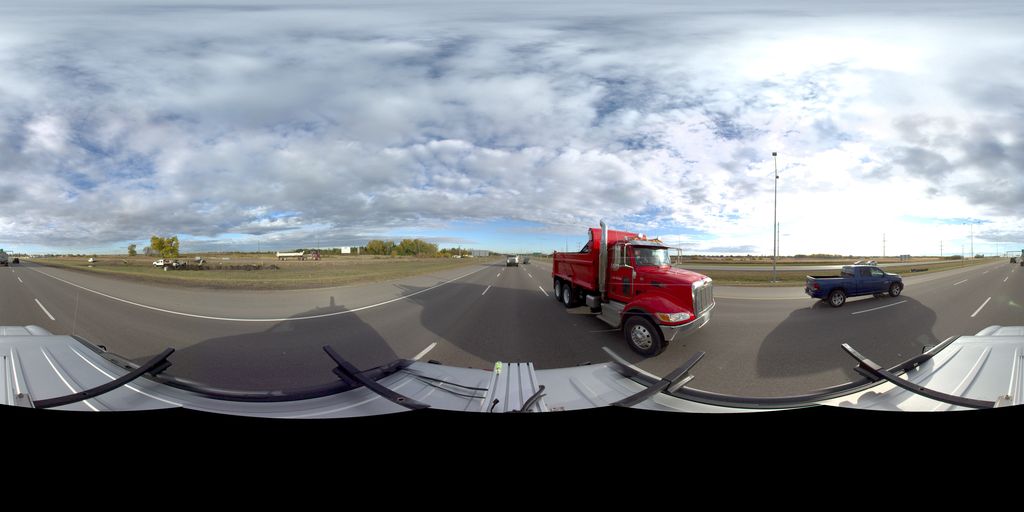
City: edmonton